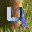
Label: 4